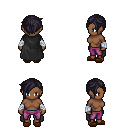
a pixel art fantasy rpg character, female body template, human, dark skin, black cape, magenta pants, raven pixie cut hairstyle, white cloth bandages, brown slippers, four views (front, back, left, right), 2x2 character sprite sheet, small pixel art, hard edges, no anti-aliasing